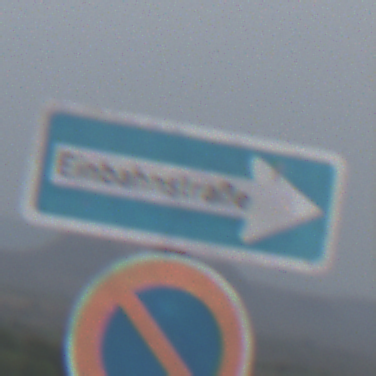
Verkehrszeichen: EinbahnstrasseRechtsweisend
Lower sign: EingeschraenktesHalteverbot
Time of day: Midday
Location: Outdoor (Nature)
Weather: PartlyCloudy
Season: NotSpecified
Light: Natural